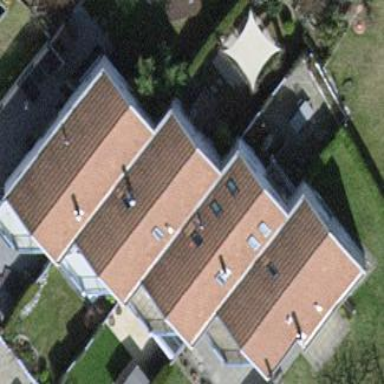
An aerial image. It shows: Terrace building.